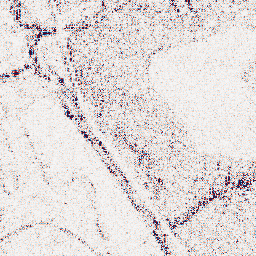
Category: wavelet
Decomposition family: wavelet_dwt
Decomposition parameters: wavelet: sym4
level: 1
Upsampling method: lanczos
Upsampling parameters: scale: 4
Upsampling scale: 4